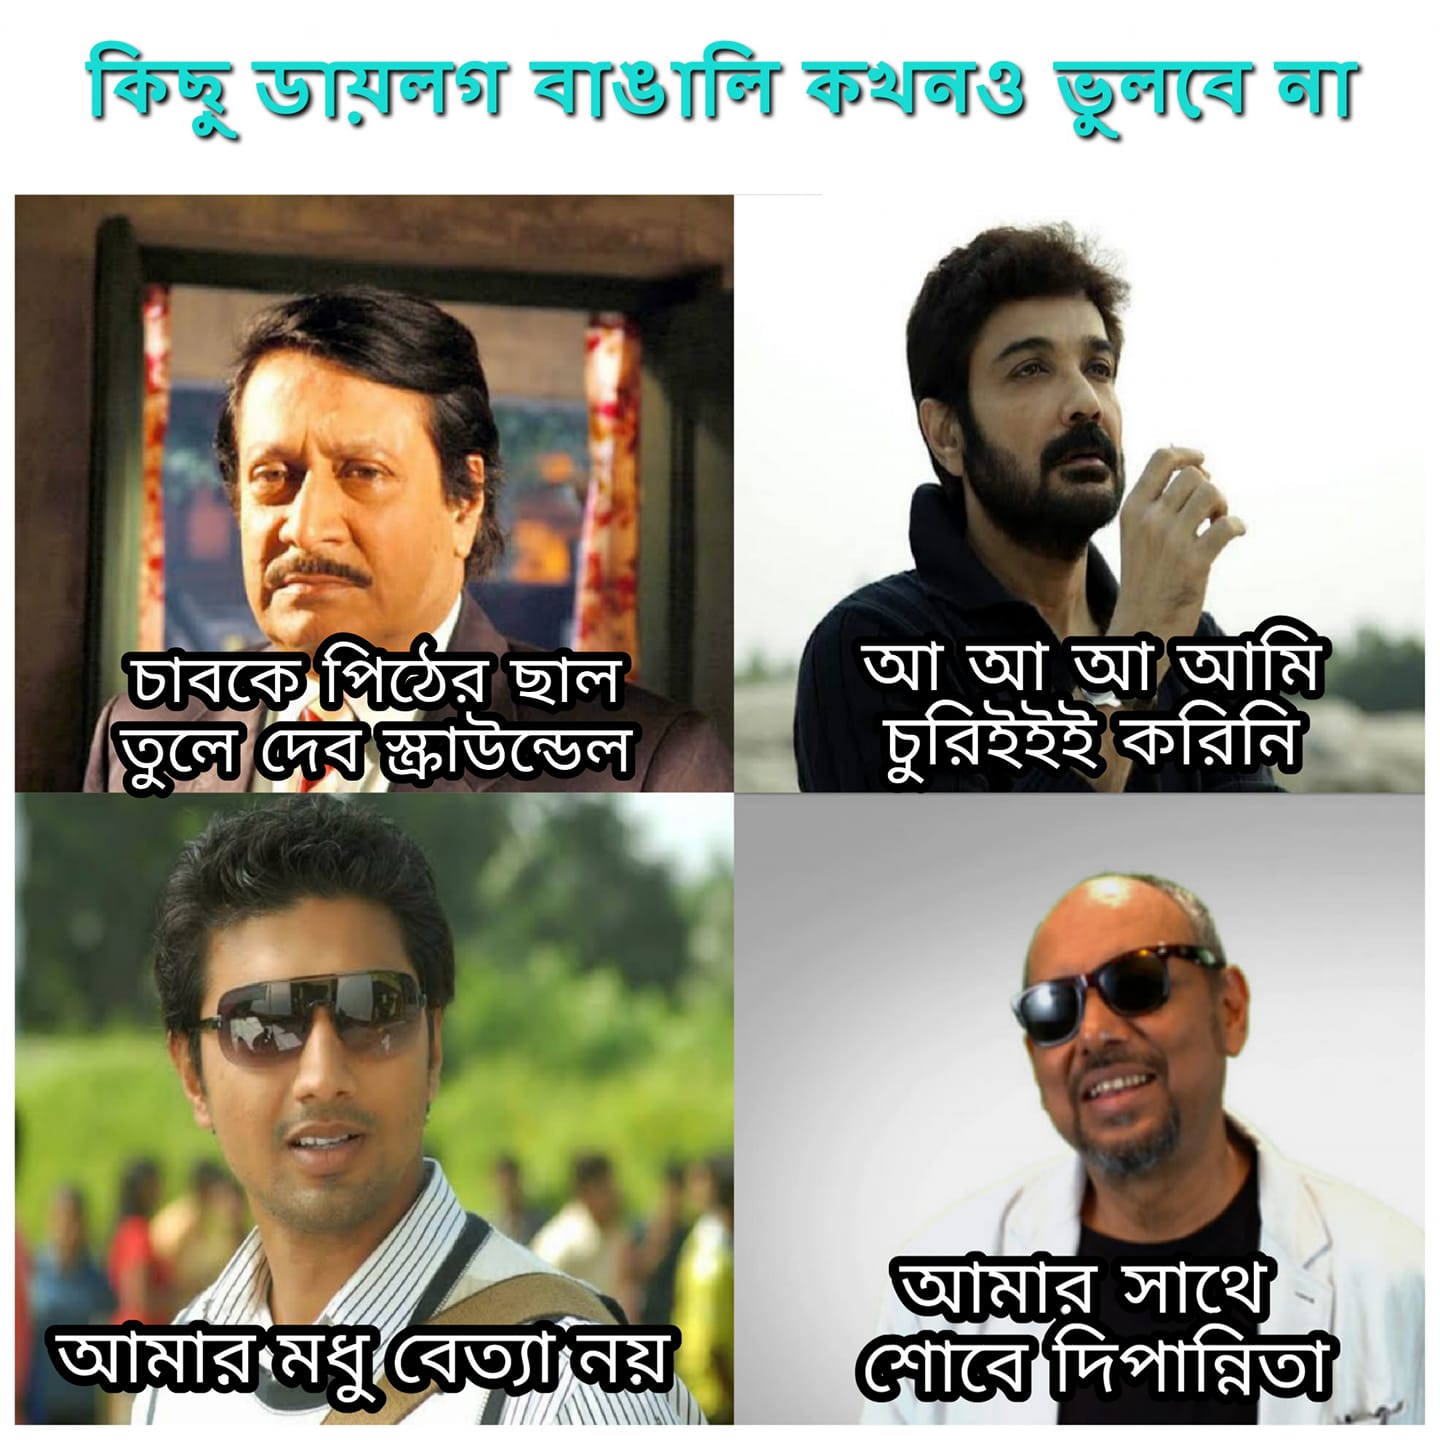
Caption: কিছু ডায়লগ বাঙালি কখনও ভুলবে না     চাবকে পিঠের ছাল তুলে দেব স্ক্রাউন্ডেল     আ আ  আ আমি চুরিইইই করিনি    আমার মধু বেত্যা নয়     আমার সাথে শোবে দিপান্নিতা
Label: hate